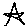
Label: star